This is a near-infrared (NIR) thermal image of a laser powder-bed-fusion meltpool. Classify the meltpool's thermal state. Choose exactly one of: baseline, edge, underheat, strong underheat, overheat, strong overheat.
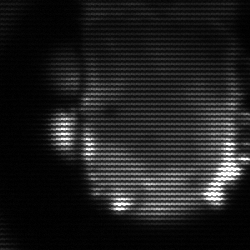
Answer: baseline